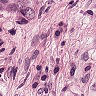
Metastatic tissue present: yes